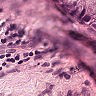
Metastatic tissue present: yes